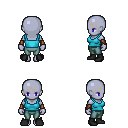
a pixel art fantasy rpg character, female body template, dark elf, purple skin, teal pirate shirt, teal pants, plain hairstyle, cloth bracers, black shoes, four views (front, back, left, right), 2x2 character sprite sheet, small pixel art, hard edges, no anti-aliasing